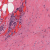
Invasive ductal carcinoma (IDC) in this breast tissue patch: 0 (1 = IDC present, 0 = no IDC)